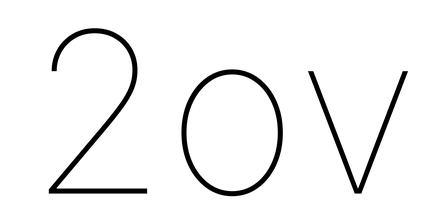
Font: Inter_Thin